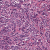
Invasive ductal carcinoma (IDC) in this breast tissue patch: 1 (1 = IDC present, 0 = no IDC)